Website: ulta-beauty
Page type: payment
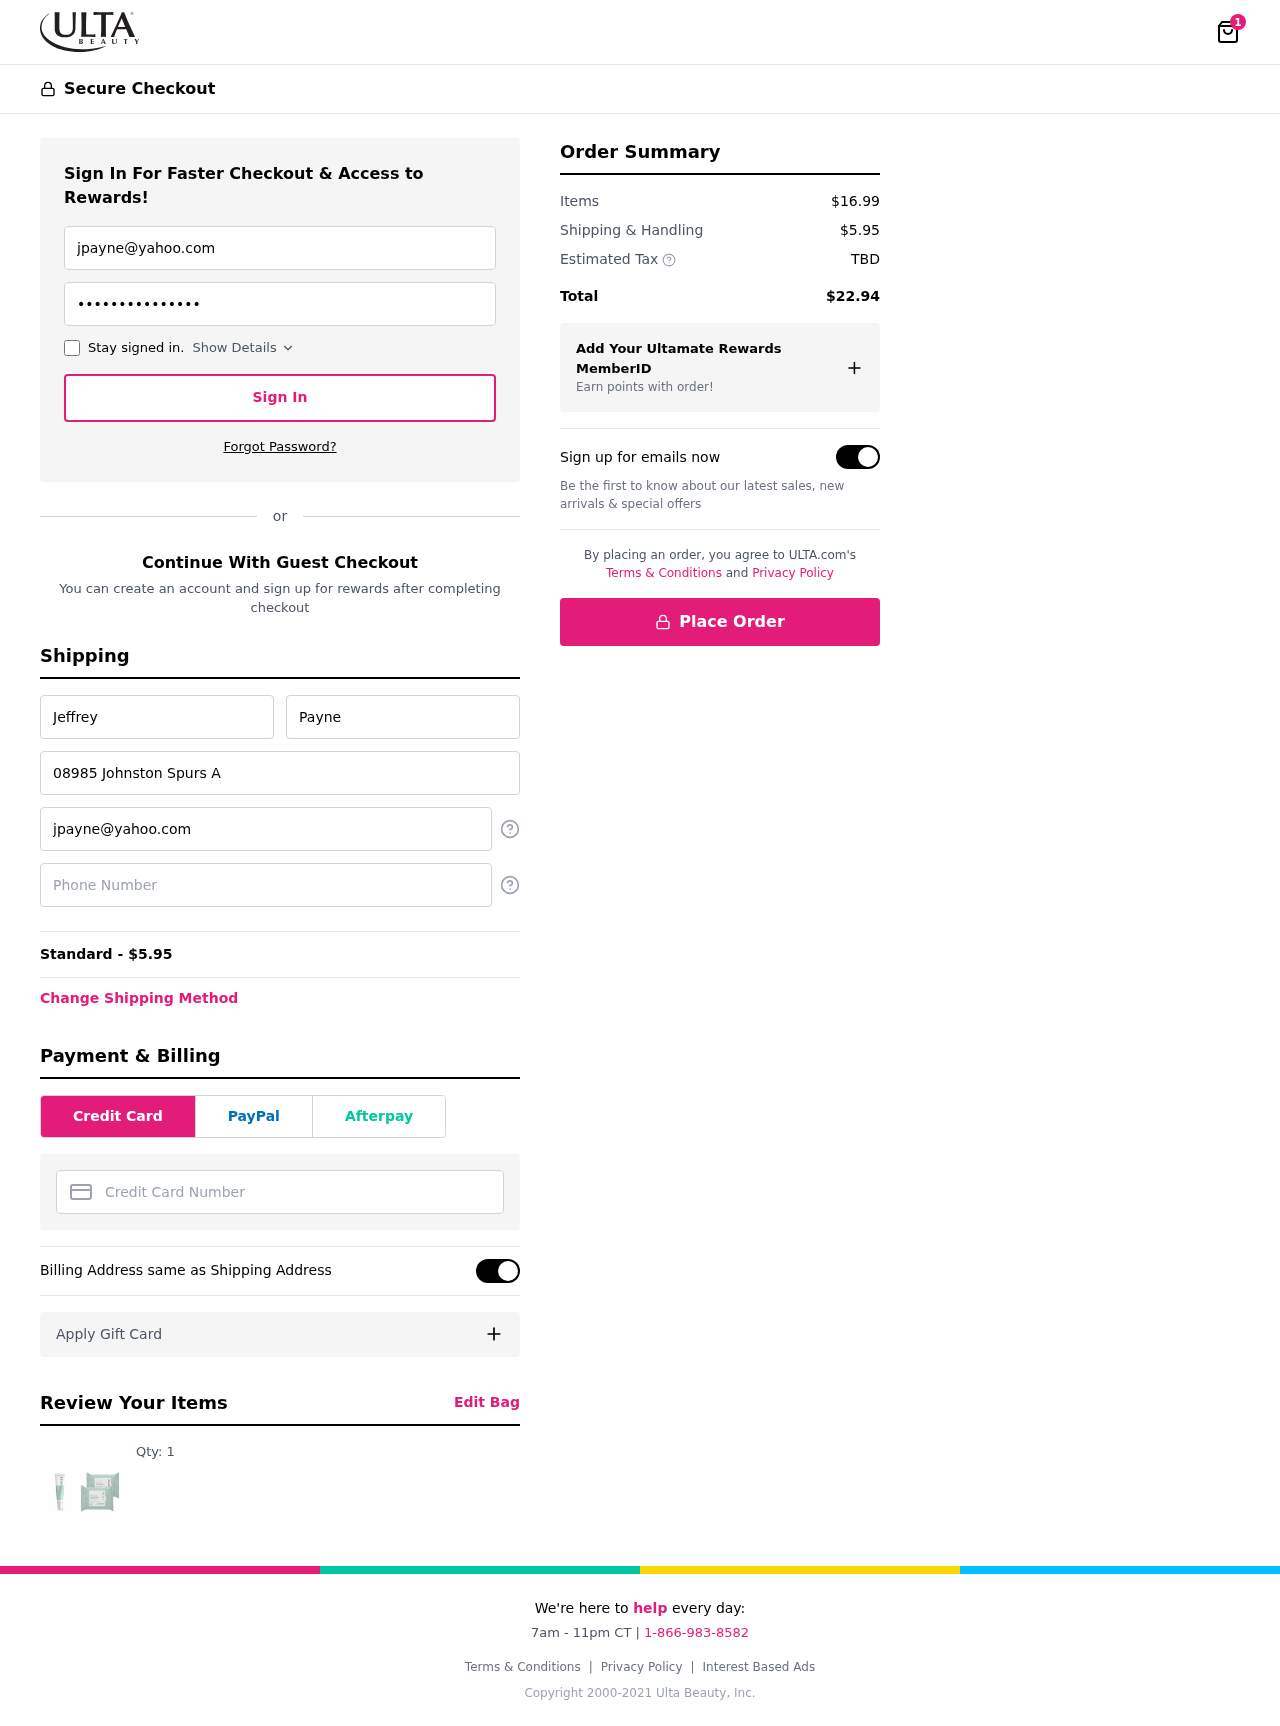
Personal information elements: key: PII_CARD_NUMBER
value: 6011 3786 7600 9024
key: PII_EMAIL
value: jpayne@yahoo.com
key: PII_FIRSTNAME
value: Jeffrey
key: PII_LASTNAME
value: Payne
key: PII_PHONE
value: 9323483569
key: PII_STREET
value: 08985 Johnston Spurs Apt. 187
Product elements: key: PRODUCT1_QUANTITY
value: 1
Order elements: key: ORDER_NUM_ITEMS
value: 1
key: ORDER_SHIPPING_COST
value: $5.95
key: ORDER_SHIPPING_COST
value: Standard - $5.95
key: ORDER_SUBTOTAL
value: $16.99
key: ORDER_TAX
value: TBD
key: ORDER_TOTAL
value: $22.94